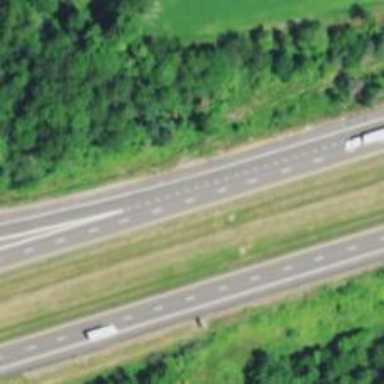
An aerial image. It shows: Motorway junction.